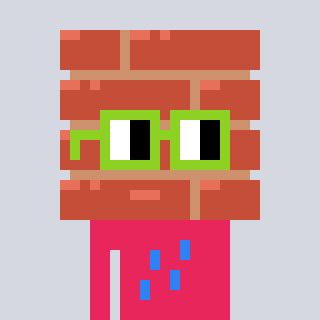
a pixel art character with square light green glasses, a wall-shaped head and a redpinkish-colored body on a cool background